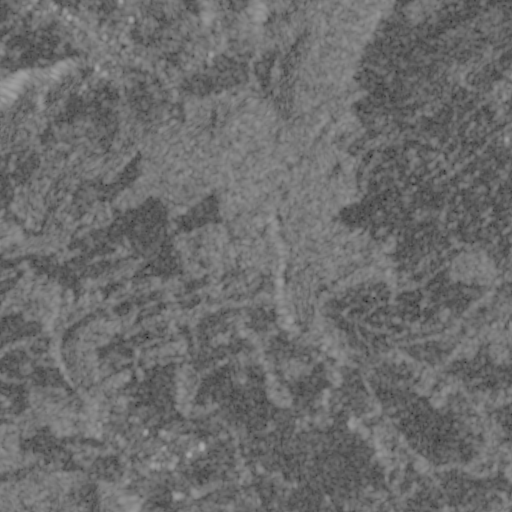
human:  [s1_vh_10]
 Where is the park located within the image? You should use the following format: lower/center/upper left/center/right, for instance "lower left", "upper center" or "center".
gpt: The park is located in the upper left of the image.
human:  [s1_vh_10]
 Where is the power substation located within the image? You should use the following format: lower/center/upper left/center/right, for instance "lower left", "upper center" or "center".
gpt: The power substation is located in the upper left of the image.
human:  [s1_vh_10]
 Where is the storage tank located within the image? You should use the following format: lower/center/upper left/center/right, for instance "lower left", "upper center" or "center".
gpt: The storage tank is located in the lower left of the image.
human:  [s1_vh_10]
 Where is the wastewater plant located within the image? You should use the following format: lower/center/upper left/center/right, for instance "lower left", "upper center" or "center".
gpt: The wastewater plant is located in the upper left of the image.
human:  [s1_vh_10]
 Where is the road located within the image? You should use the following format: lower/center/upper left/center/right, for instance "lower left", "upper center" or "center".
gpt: There is no road in the image.

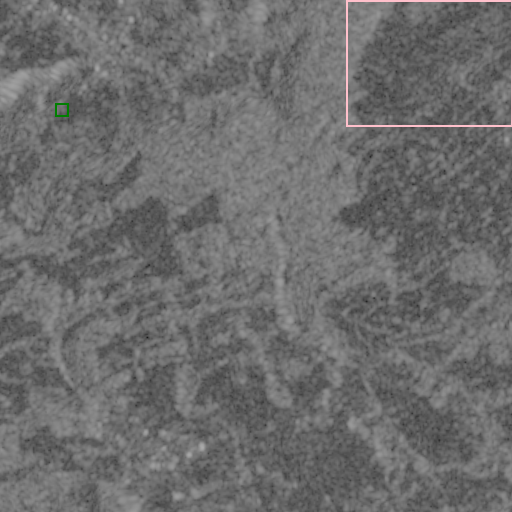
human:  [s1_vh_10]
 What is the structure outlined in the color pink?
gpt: The structure outlined in pink is a crop field.
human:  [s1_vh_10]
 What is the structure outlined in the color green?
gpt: The structure outlined in green is a wastewater plant.
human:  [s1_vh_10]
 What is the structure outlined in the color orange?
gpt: There is no orange outline.